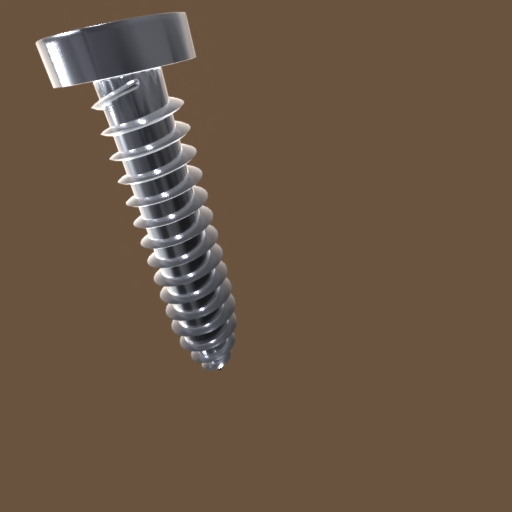
Label: screw